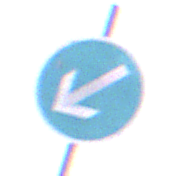
Verkehrszeichen: VorgeschriebeneVorbeifahrtLinks
Umgebung: Outdoor, Urban
Tageszeit: SunriseSunset
Wetter: Clear
Licht: Natural
Jahreszeit: NotSpecified
Kontrast: MediumContrast